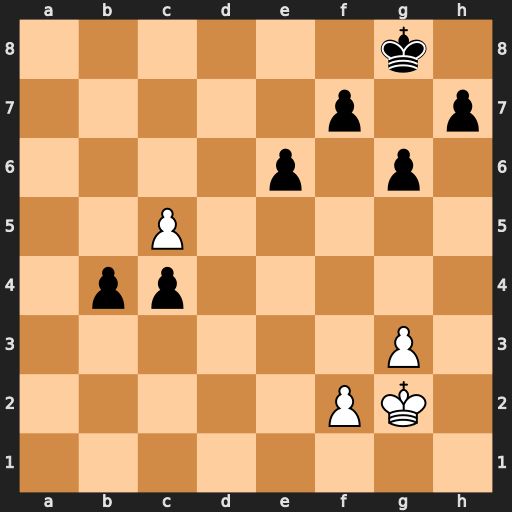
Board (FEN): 6k1/5p1p/4p1p1/2P5/1pp5/6P1/5PK1/8
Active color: w
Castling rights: -
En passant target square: -
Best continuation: c6 b3 c7 b2 c8=Q+